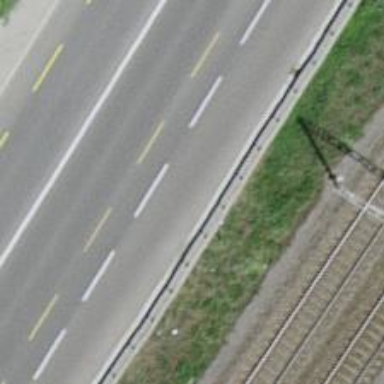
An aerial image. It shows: Primary link highway with asphalt surface.